Field crop: tomato
Growth stage: 2
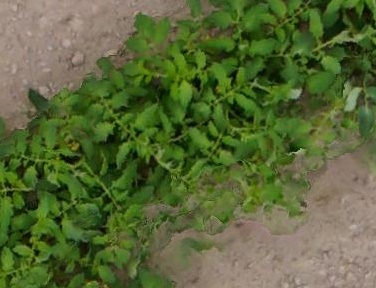
Species: tomato